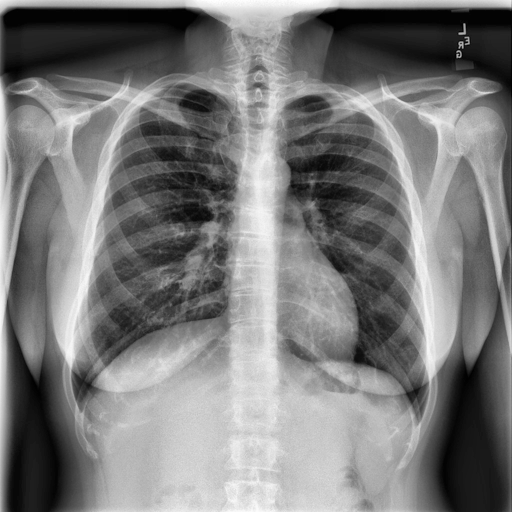
Finding: NORMAL